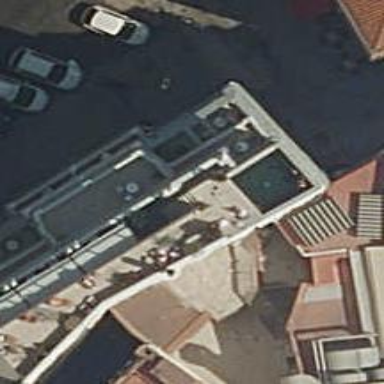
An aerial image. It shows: Part of building.